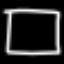
Label: square